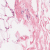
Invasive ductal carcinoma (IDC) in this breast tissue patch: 0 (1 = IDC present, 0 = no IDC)